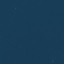
Label: SeaLake